Предмет $П$, представляющий собой ярко и равномерно освещенную шкалу длиной $10~ мм$ с делениями от $0$ до $10$, помещен в переднюю фокальную плоскость тонкой линзы $Л$ (см. рис.). Нижняя половина линзы закрыта непрозрачной ширмой $Ш$, диаметр линзы $20~ мм$. В задней фокальной плоскости линзы установлено плоское зеркало $З$.
Где нужно поставить экран, чтобы увидеть на нем изображение шкалы?
Найдите размер изображения, видимого на экране.
Будет ли это изображение равномерно освещенным?
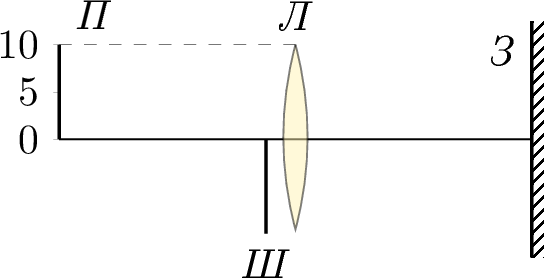
Ответ: Экран нужно поставить непосредственно под предметом.
Ответ: На экране получится перевернутое изображение части шкалы от нулевого до пятого деления (размер изображения $5~мм$.
Ответ: Изображение освещено неравномерно — яркость уменьшается сверху вниз.
Темы:
T, Оптика, Геометрическая оптика, Всероссийские, Интенсивность, Зеркало, Линза